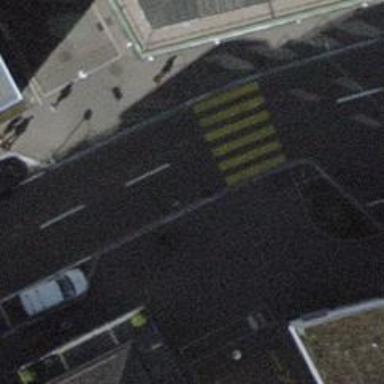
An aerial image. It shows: Uncontrolled zebra crossing with zebra markings.